Question: I really do not know, what to call this? annotation or legend? both are different from this, I think. Take a look at the picture

I have found and tried various ways to remove annotation/legend like
'''
legend: {position: 'none'}
'''
but, no success. Please help me to resolve it. Thank you.
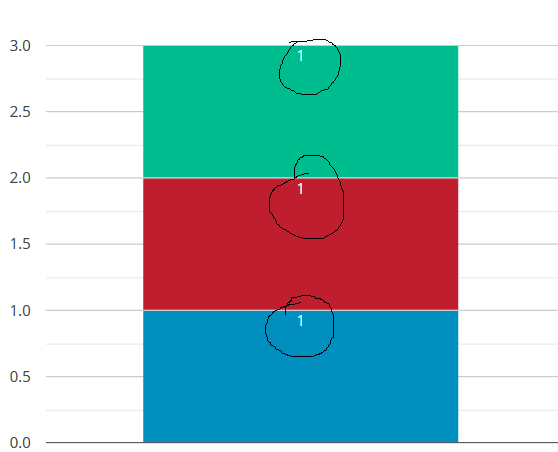
Answer: in google charts, those are annotations, and are added to the chart,
by adding columns to the data table, using an ''annotation'' <URL>.
to remove, remove the columns from the data table.
see following snippet...
before...
'''
var data = new google.visualization.DataTable();
data.addColumn('string', 'x');
data.addColumn('number', 'y0');
data.addColumn({type: 'string', role: 'annotation'}); // <-- remove
data.addColumn('number', 'y1');
data.addColumn({type: 'string', role: 'annotation'}); // <-- remove
data.addColumn('number', 'y2');
data.addColumn({type: 'string', role: 'annotation'}); // <-- remove
data.addRow(['a', 1, '1', 1, '1', 1, '1']); // <-- remove string values for above columns
'''
after...
'''
var data = new google.visualization.DataTable();
data.addColumn('string', 'x');
data.addColumn('number', 'y0');
data.addColumn('number', 'y1');
data.addColumn('number', 'y2');
data.addRow(['a', 1, 1, 1]);
'''
---
annotations can also be added using a calculated column in a 'DataView'.
see following snippet...
before...
'''
var view = new google.visualization.DataView(data);
view.setColumns([0, 1,
{ calc: "stringify", // <-- remove calculated column
sourceColumn: 1,
type: "string",
role: "annotation" },
2]);
'''
after...
'''
var view = new google.visualization.DataView(data);
view.setColumns([0, 1, 2]);
'''